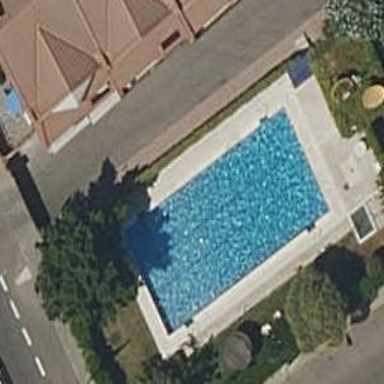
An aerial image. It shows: Swimming pool located in leisure land.